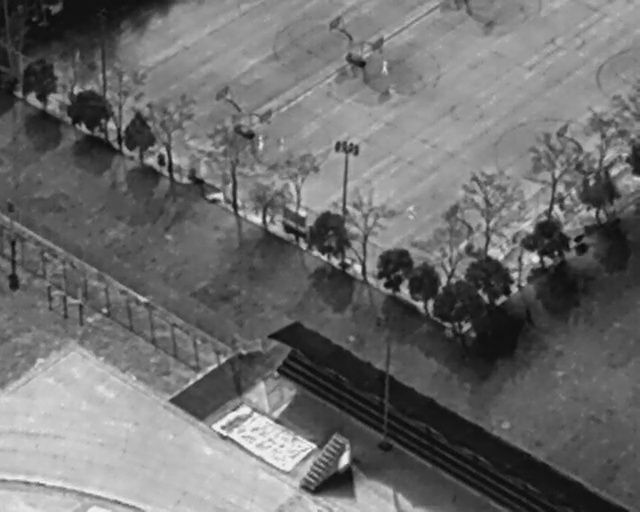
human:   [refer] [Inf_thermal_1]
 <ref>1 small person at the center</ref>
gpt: <box>[[62, 40, 65, 41, 2]]</box>